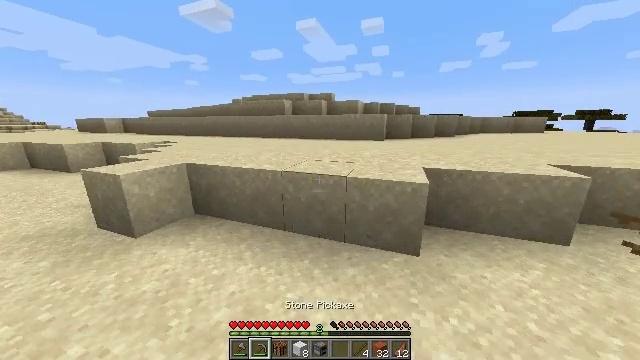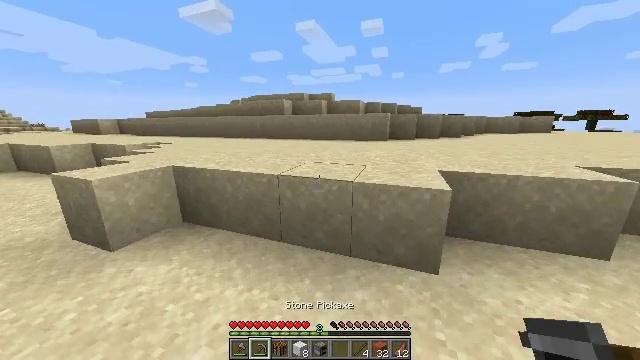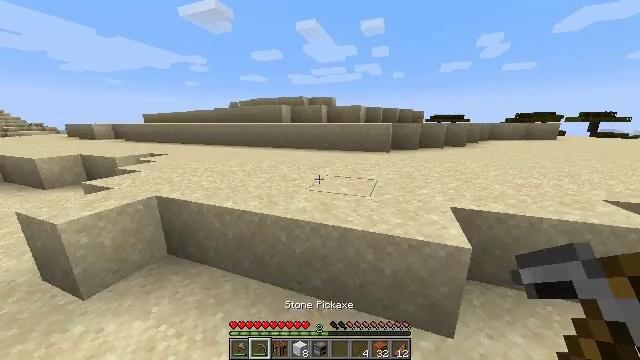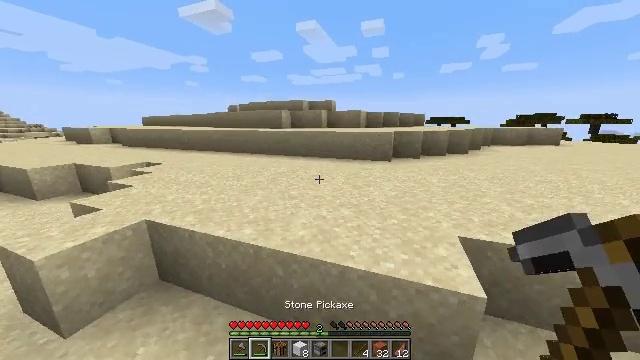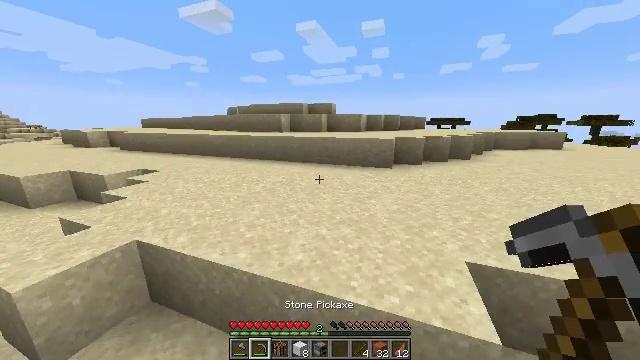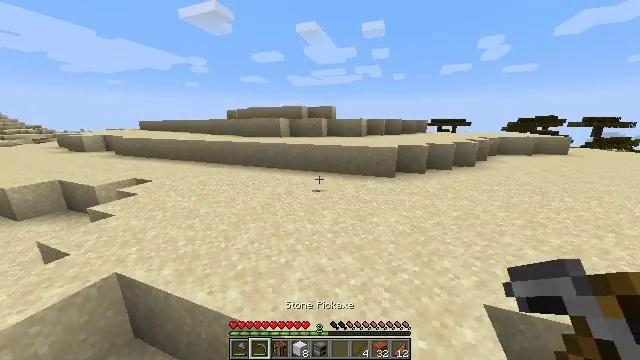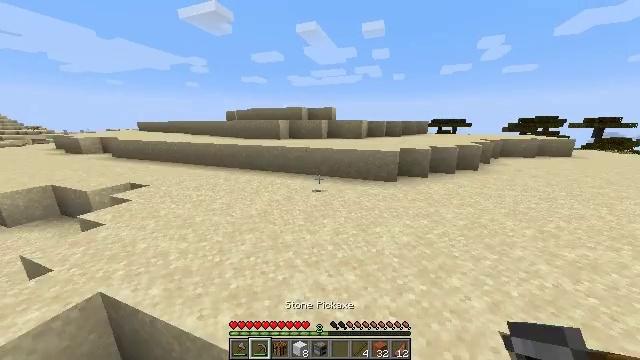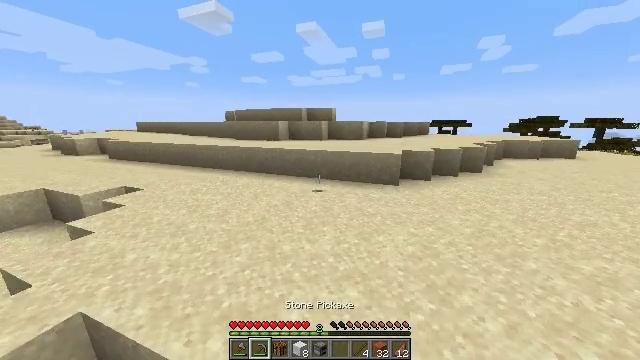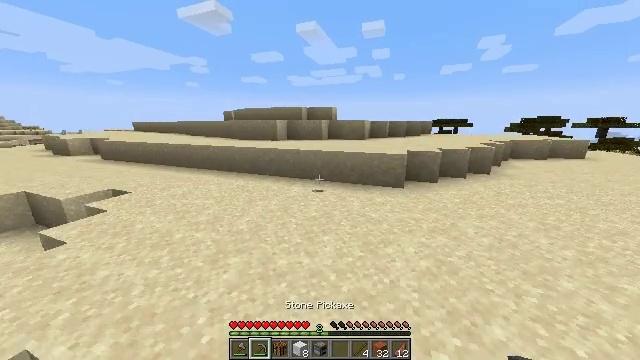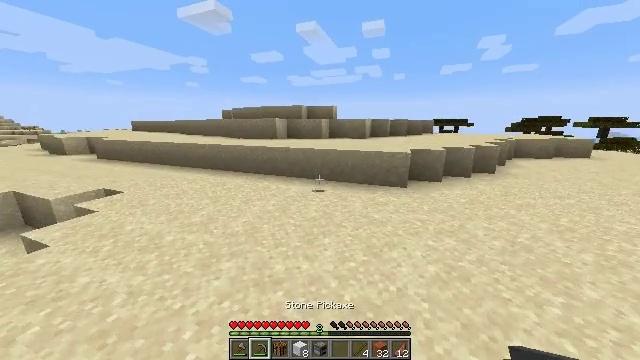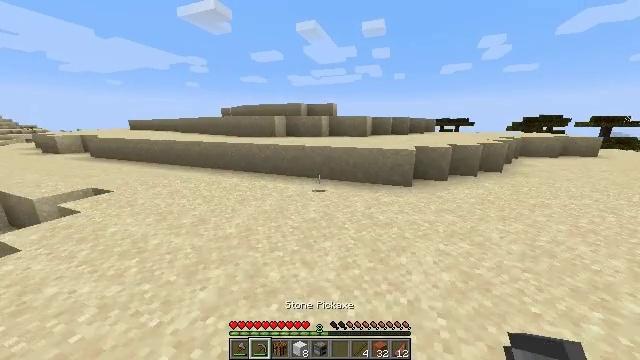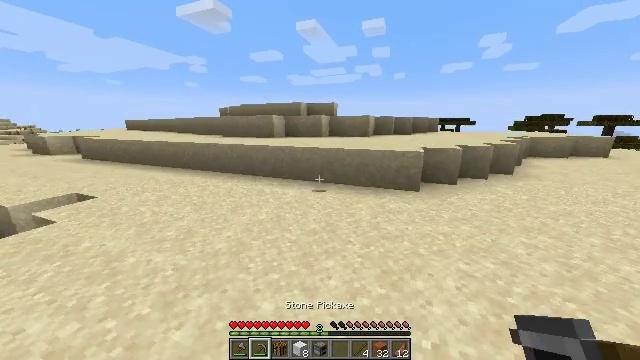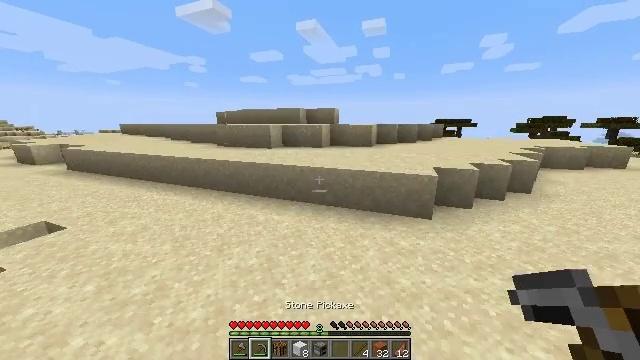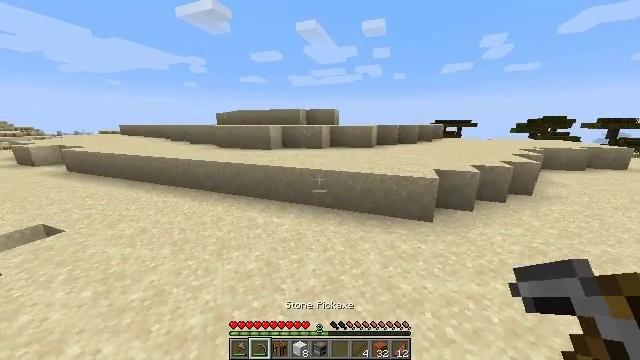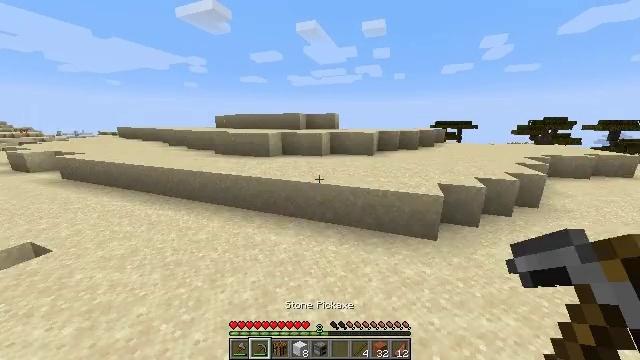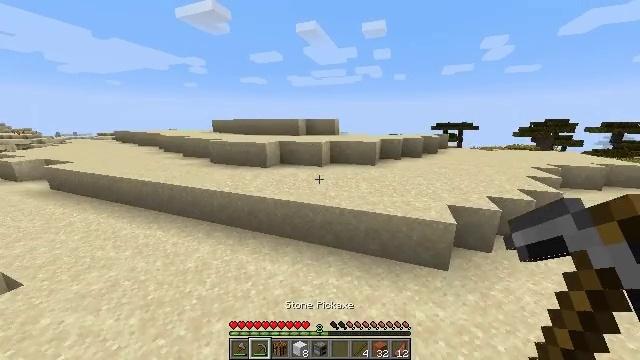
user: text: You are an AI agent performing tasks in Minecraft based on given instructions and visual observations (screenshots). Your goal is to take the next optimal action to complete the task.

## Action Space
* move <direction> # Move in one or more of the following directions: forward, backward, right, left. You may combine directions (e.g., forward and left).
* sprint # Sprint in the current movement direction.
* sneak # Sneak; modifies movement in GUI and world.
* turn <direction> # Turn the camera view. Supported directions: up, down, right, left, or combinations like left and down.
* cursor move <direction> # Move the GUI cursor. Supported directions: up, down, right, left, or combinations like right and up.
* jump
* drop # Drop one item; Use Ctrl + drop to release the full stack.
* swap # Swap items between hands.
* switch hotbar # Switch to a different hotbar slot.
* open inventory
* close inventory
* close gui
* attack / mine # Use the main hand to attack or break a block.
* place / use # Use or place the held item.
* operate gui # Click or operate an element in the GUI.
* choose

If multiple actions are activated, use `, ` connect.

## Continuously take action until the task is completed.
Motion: motion action
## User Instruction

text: Collect the dead bush from dry areas.
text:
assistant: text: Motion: move forward
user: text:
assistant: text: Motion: move forward, jump
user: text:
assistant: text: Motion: move forward, jump
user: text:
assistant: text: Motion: move forward, sprint, jump
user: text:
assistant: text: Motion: move forward, sprint, jump
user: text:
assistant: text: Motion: move forward, sprint, jump
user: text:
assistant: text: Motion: move forward, sprint, jump
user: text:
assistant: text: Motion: move forward, sprint, jump
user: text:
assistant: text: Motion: move forward, sprint, jump
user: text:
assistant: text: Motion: move forward, sprint, jump
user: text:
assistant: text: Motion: move forward, sprint, jump
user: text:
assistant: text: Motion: move forward, sprint, jump
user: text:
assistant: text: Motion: move forward, sprint, jump
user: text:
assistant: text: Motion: move forward, sprint, jump
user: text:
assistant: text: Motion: move forward, sprint, jump
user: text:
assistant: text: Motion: move forward, sprint, jump
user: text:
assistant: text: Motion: move forward, sprint, jump
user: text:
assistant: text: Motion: move forward, sprint, jump
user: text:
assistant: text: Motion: move forward, sprint, jump
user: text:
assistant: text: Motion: move forward, sprint, jump
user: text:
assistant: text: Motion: move forward, sprint, jump
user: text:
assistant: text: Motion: move forward, sprint, turn left, jump
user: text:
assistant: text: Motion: move forward, sprint, turn left, jump
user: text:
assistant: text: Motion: move forward, sprint, turn left, jump
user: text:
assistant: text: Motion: move forward, sprint, jump
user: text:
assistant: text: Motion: move forward, sprint, jump
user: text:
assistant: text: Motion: move forward, sprint, turn left, jump
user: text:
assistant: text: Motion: move forward, sprint, turn left, jump
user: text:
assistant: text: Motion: move forward, sprint, turn left, jump
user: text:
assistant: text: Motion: move forward, sprint, jump